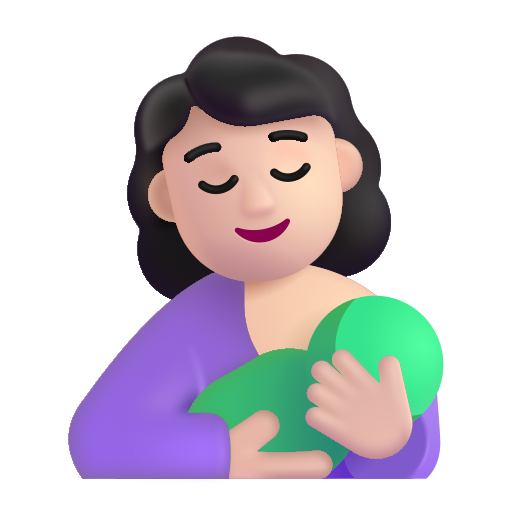
breast feeding color light